Question: I have a realtime database like this:

I am trying to check all the snapkeys so that I find one that matches with the one provided by user and access its child values. I am new to firebase db and the documentation was not clear on that.
This is what I tried but it does not work
'''
const db = getDatabase();
const thumbnailRef = ref(db, "Contents/");
onValue(thumbnailRef, (snapshot) => {
const data = snapshot.forEach((childSnapshot) => {
const childData = childSnapshot.val();
setTestProducts((prev) => [...prev, childData]);
});
'''
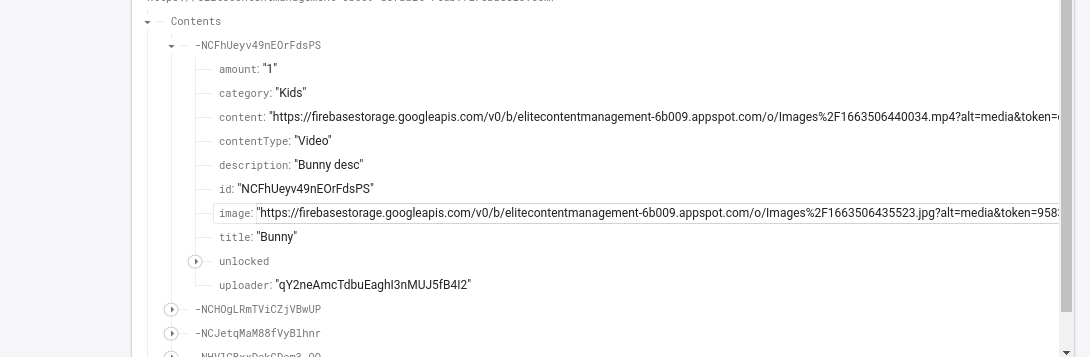
Answer: I'm not sure if I completely understand the question, but to access the key of each 'childSnapshot', you'd do:
'''
const childKey = childSnapshot.key;
'''
If you want to store both the keys and the value for all products, you can do something like:
'''
onValue(thumbnailRef, (snapshot) => {
snapshot.forEach((childSnapshot) => {
const childData = childSnapshot.val();
const childKey = childSnapshot.key;
setTestProducts((prev) => [...prev, { key: childKey, data: childData }]);
});
})
'''
Or preferably with a single call to the state setter:
'''
onValue(thumbnailRef, (snapshot) => {
let testProducts = []
snapshot.forEach((childSnapshot) => {
const childData = childSnapshot.val();
const childKey = childSnapshot.key;
testProducts.push({ key: childKey, data: childData });
});
setTestProducts((testProducts);
})
'''